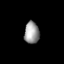
Tissue: lung
Cell type: Endothelial cells
Senescence score: 0.6687
Nuclear area (px): 321
Mean DAPI intensity: 152.704